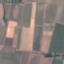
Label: PermanentCrop